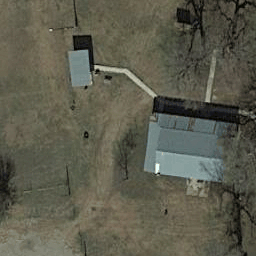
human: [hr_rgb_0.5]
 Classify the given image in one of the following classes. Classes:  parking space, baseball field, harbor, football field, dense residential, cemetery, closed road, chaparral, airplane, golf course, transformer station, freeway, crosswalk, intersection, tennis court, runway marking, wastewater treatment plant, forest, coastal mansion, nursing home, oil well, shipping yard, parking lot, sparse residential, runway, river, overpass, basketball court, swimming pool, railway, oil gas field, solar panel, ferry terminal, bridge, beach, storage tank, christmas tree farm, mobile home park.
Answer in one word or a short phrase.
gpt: sparse residential